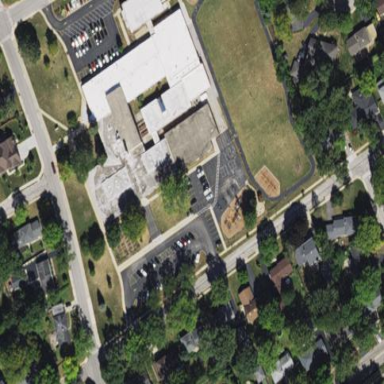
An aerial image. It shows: School facility within area designated for education.